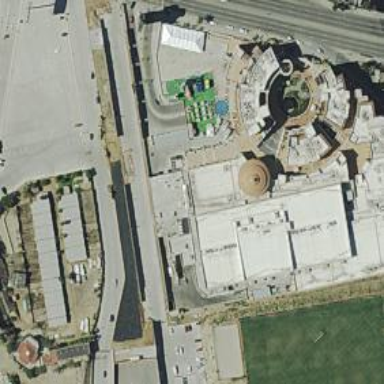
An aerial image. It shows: Cinema.